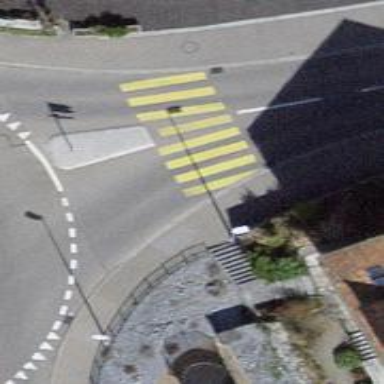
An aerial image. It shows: Uncontrolled footway crossing with markings.